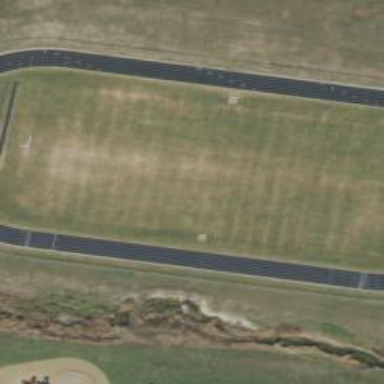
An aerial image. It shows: American football pitch for leisure and sport activities.